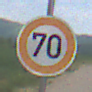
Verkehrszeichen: Geschwindigkeit70
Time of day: Midday
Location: Outdoor (RoadRail)
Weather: PartlyCloudy
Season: NotSpecified
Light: Natural